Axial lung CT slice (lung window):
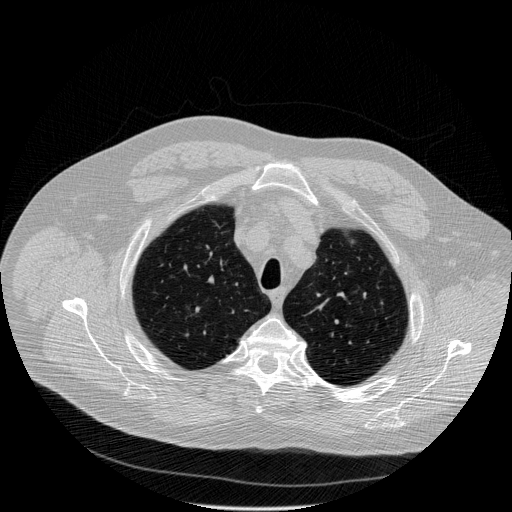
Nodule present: no